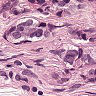
Metastatic tissue present: yes